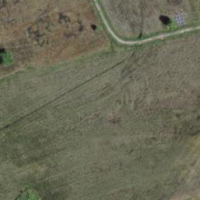
EUNIS habitat code: 16
Species observed at this site:
Drosera intermedia
Molinia caerulea
Minois dryas